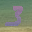
Label: 3